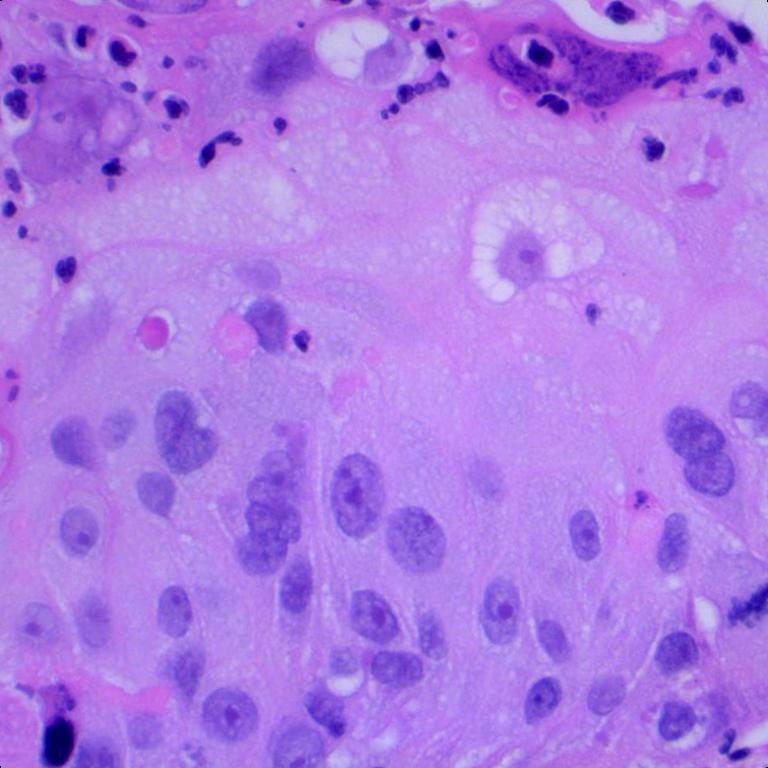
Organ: lung
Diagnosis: squamous carcinomas